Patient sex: F
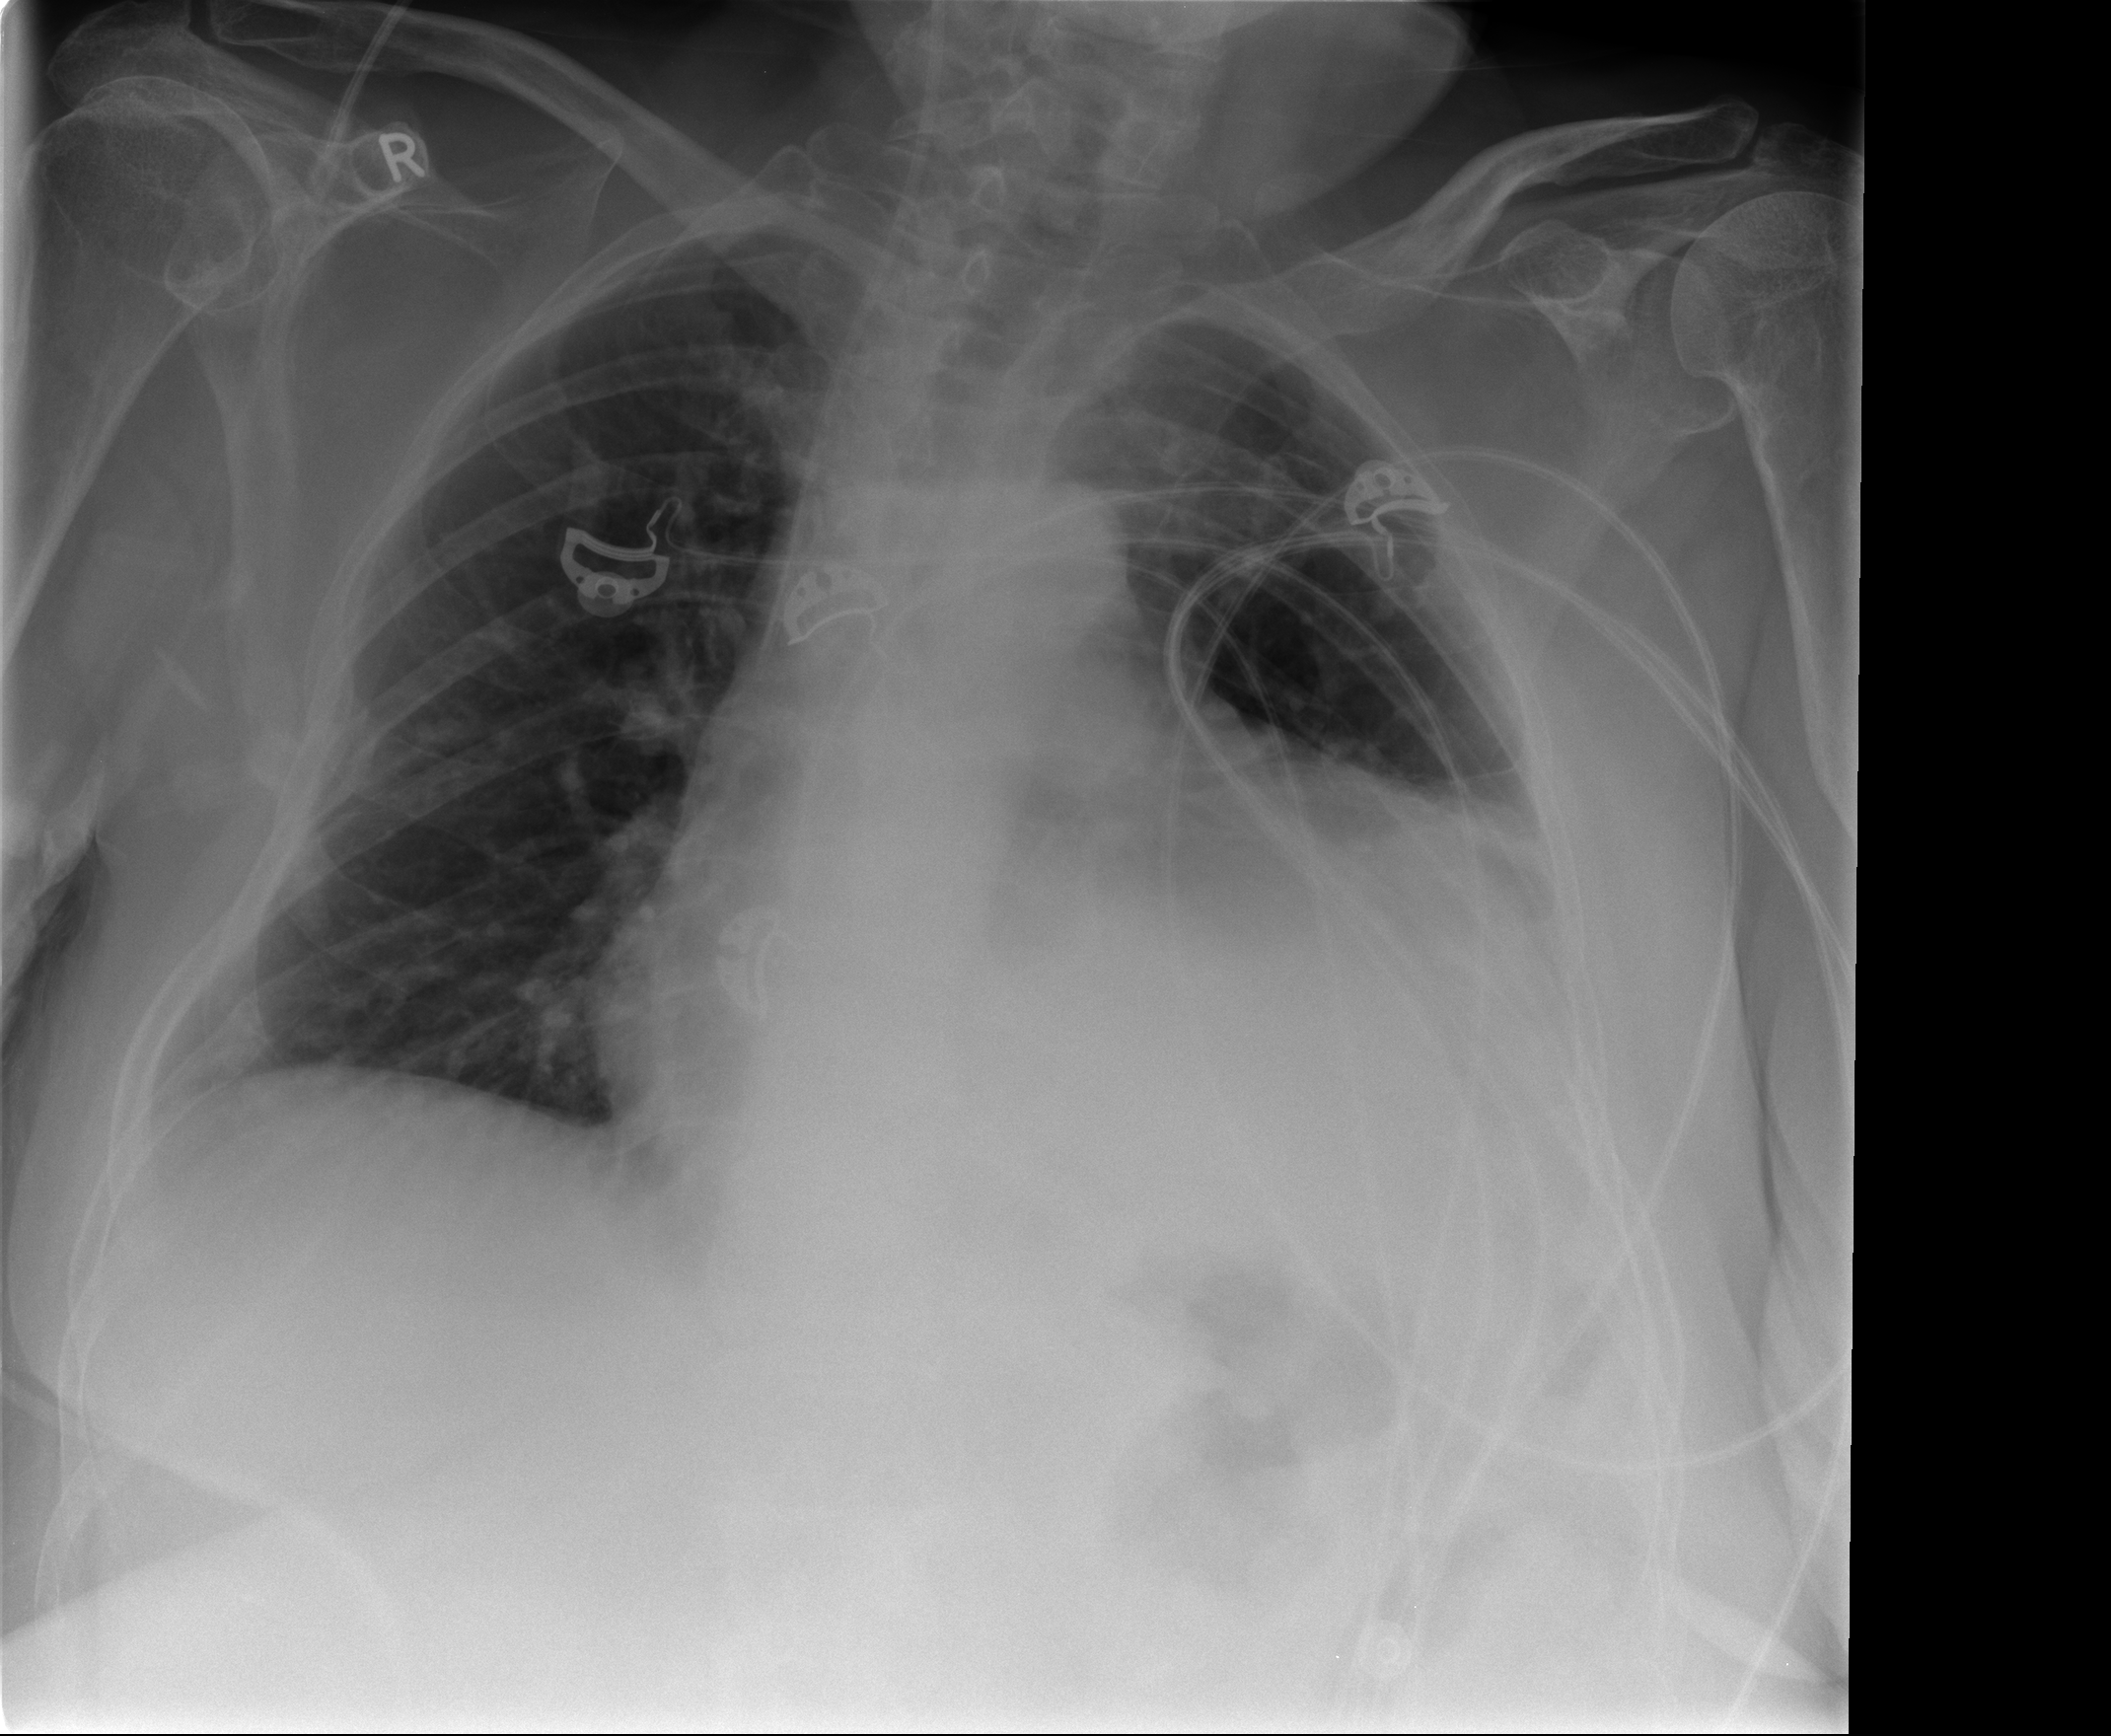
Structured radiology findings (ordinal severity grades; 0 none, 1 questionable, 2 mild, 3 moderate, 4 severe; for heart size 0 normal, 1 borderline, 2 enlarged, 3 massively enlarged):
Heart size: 3
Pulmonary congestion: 1
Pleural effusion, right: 0
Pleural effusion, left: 0
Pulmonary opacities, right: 0
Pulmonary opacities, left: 0
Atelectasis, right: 0
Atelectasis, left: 0